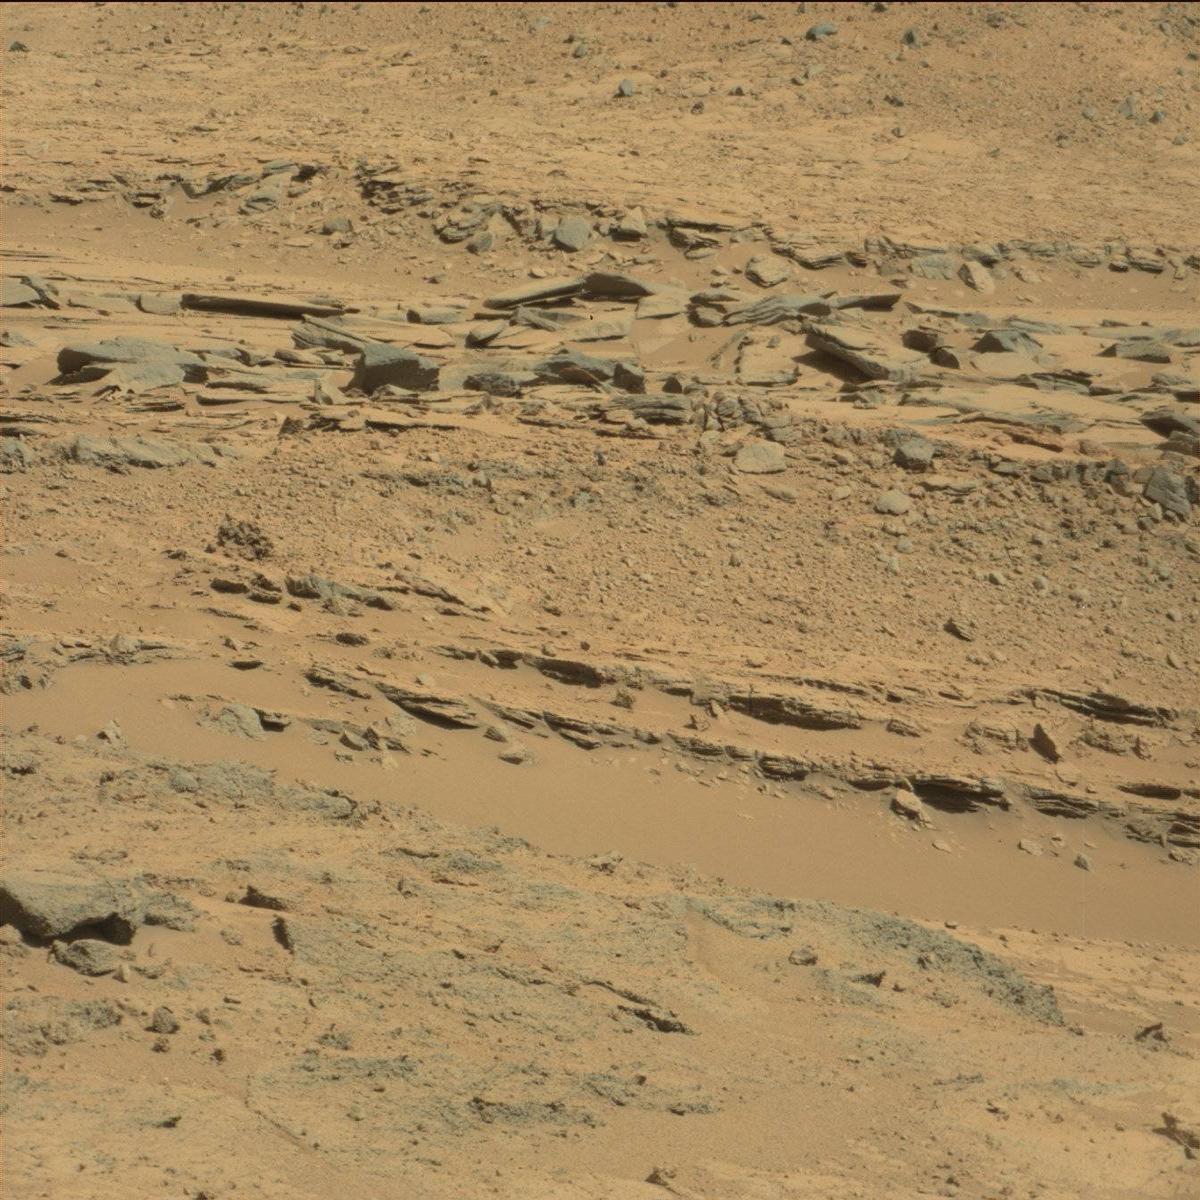
Terrain classes present: Bedrock, Sand / Soil